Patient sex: M
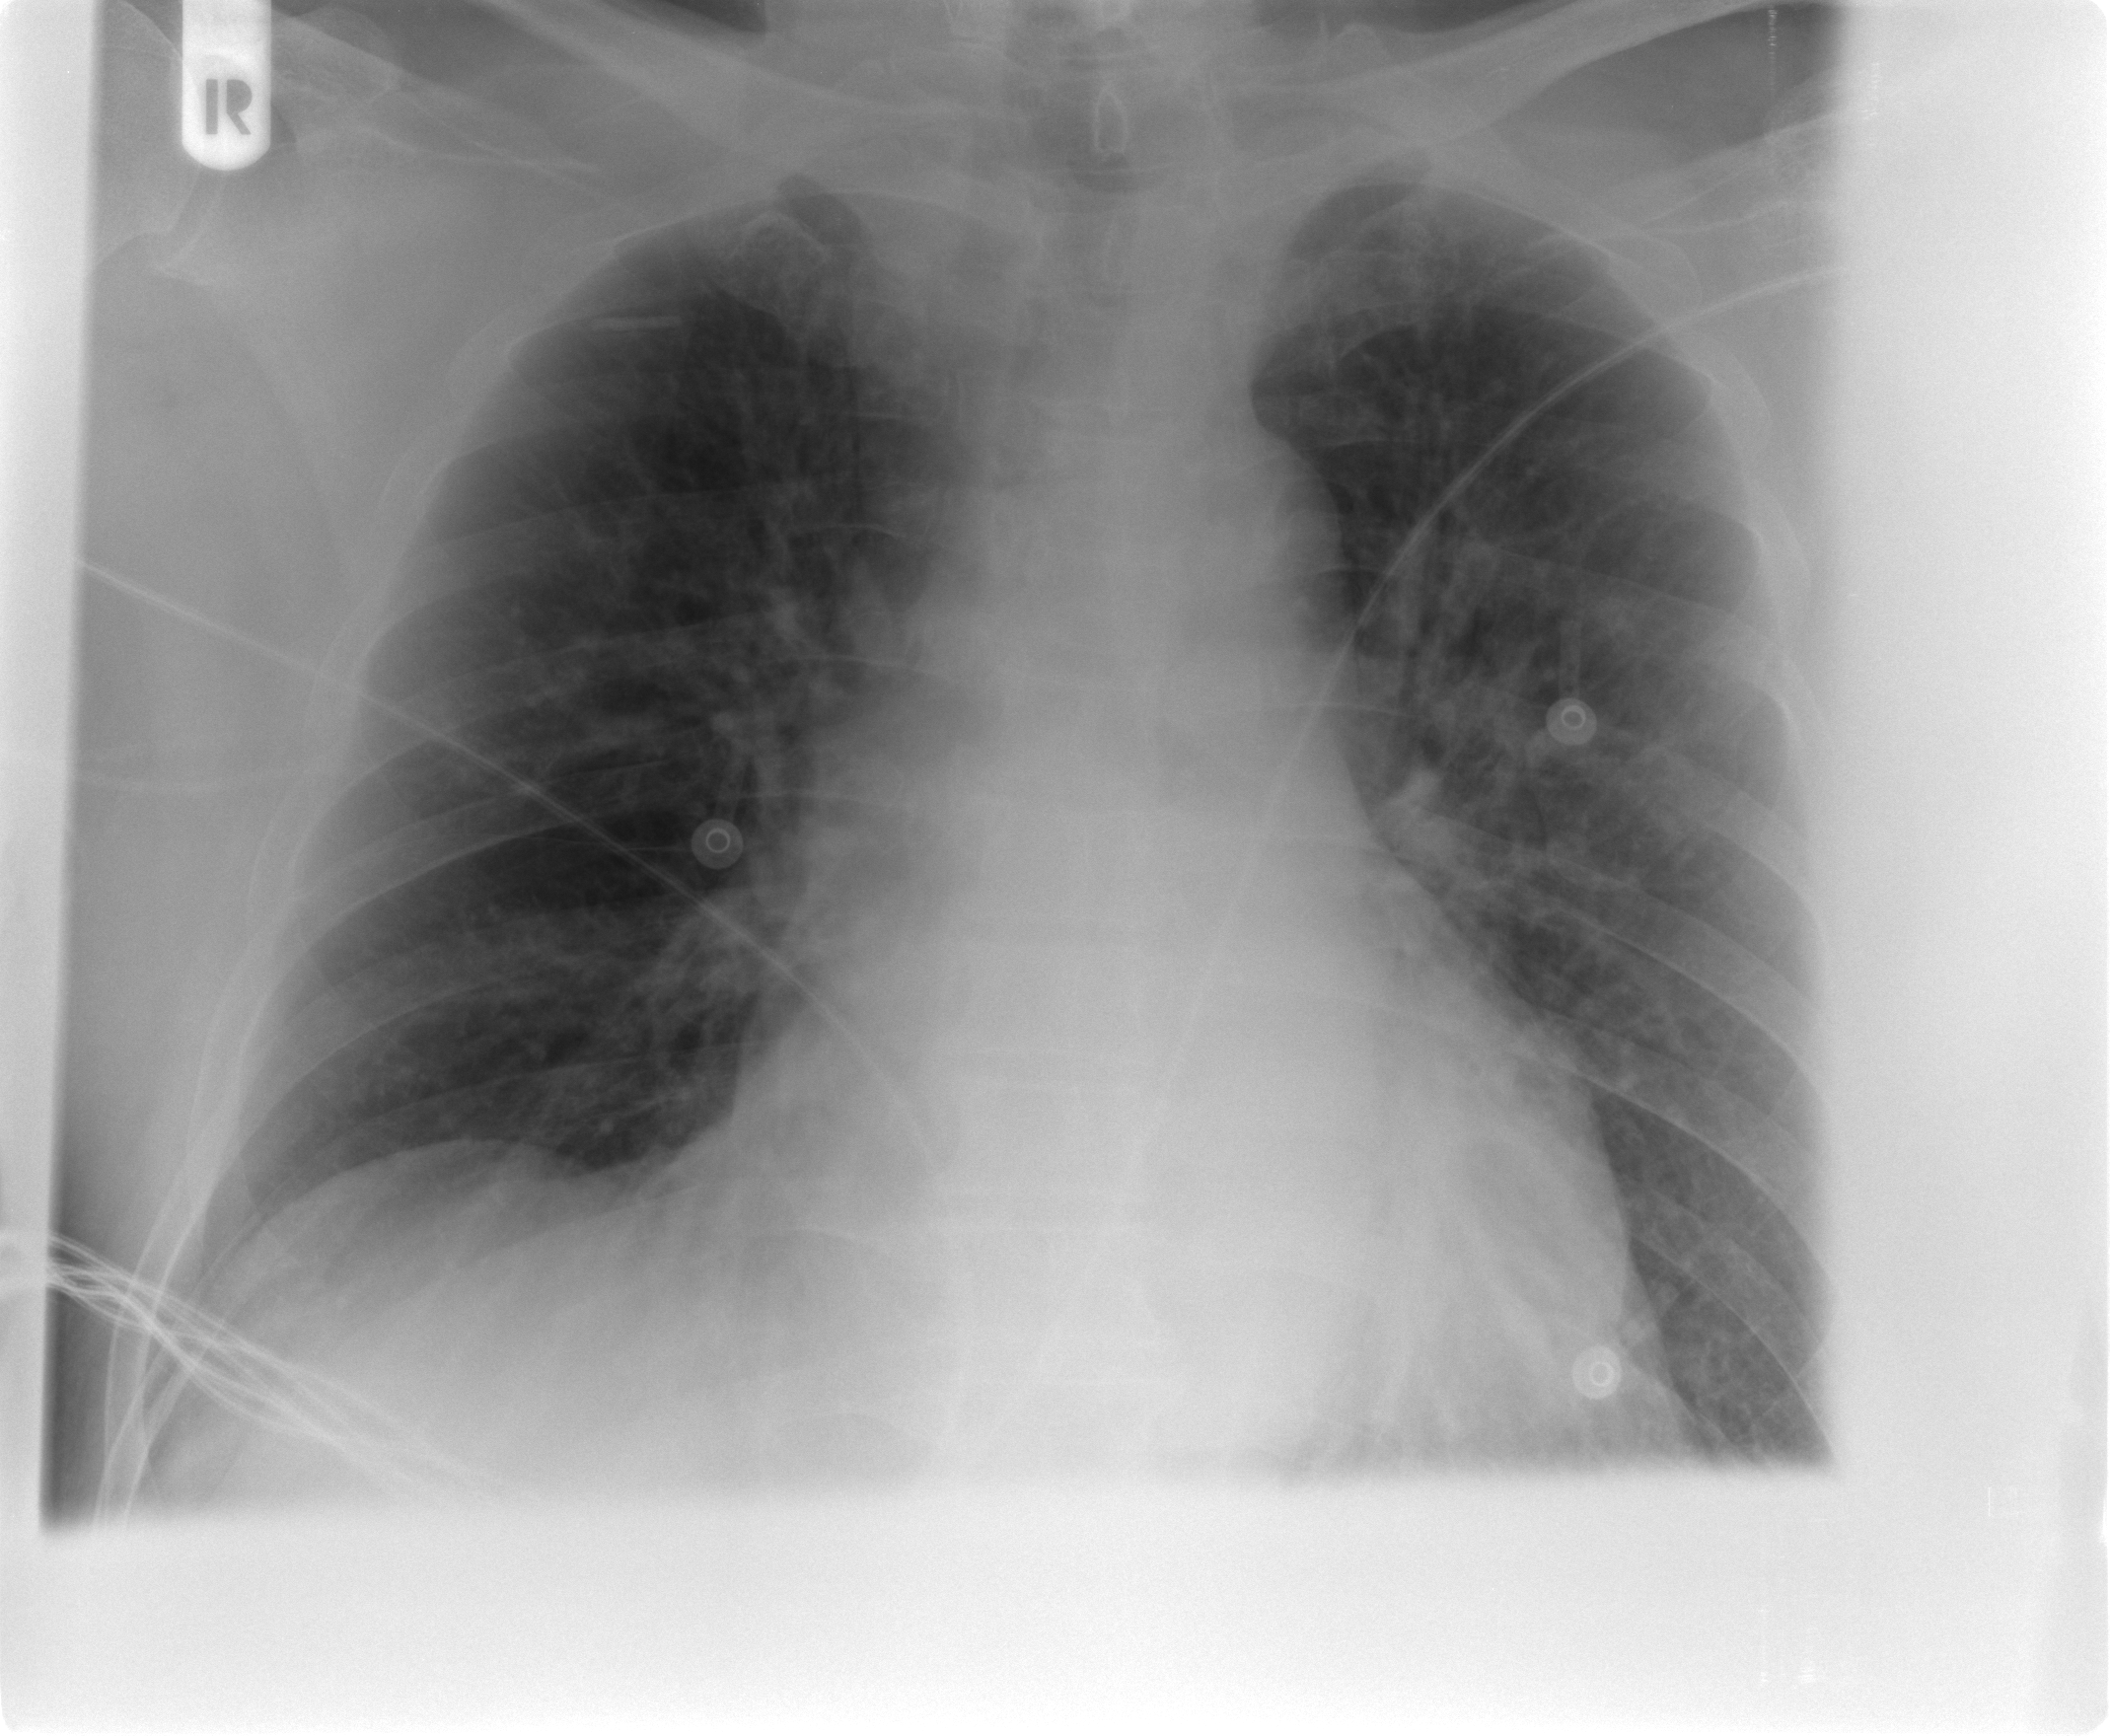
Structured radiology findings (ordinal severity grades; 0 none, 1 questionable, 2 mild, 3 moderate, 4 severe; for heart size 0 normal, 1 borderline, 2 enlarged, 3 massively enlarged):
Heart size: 2
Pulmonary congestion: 2
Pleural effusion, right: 0
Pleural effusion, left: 0
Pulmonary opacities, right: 0
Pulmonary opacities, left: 0
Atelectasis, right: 0
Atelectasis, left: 0